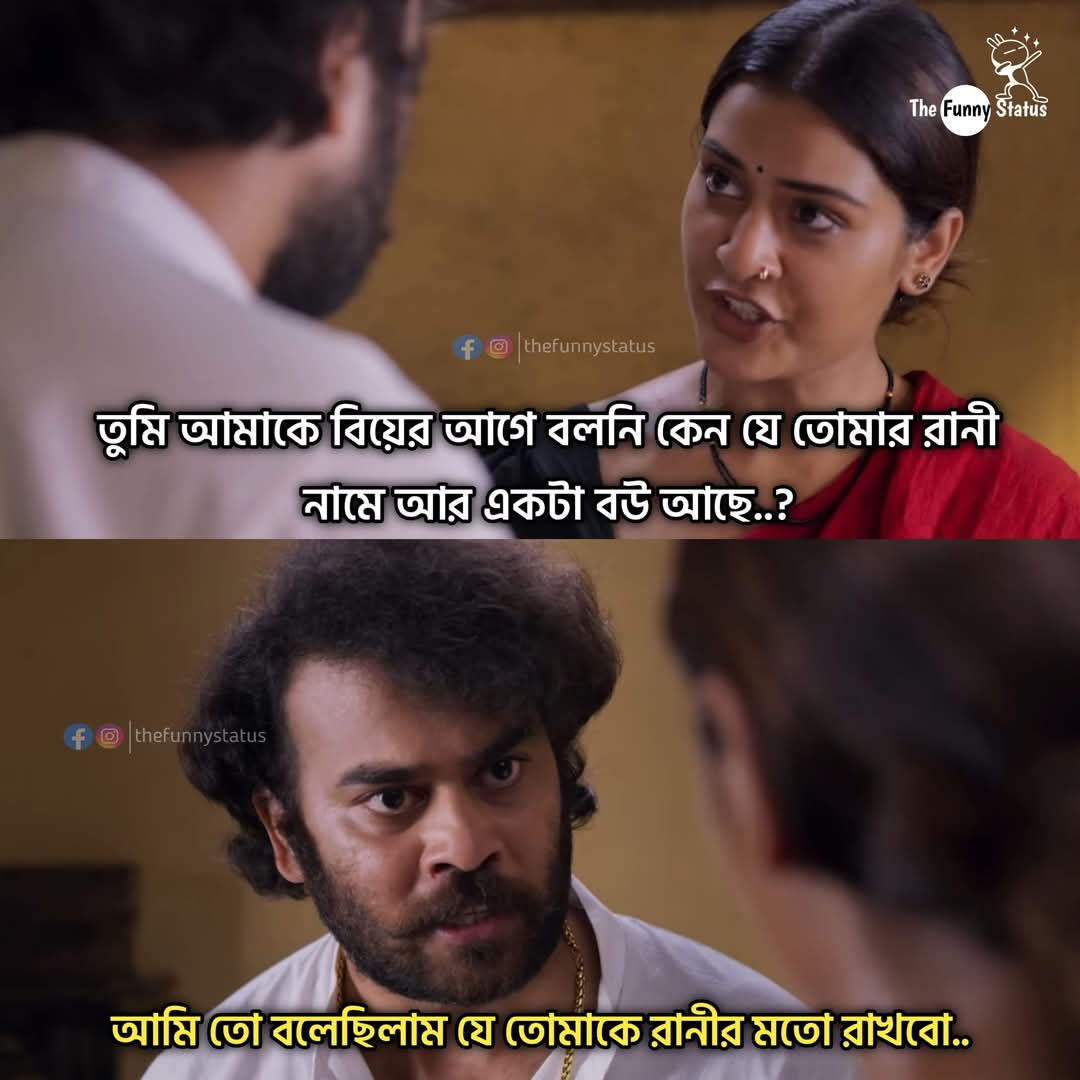
Text: তুমি আমাকে বিয়ের আগে বলনি কেন যে তোমার রানী নামে আর একটা বউ আছে..?
আমি তো বলেছিলাম যে তোমাকে রানীর মতো রাখবো..
Label: Non Hate